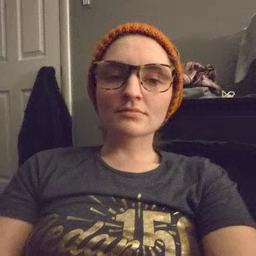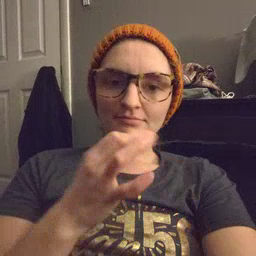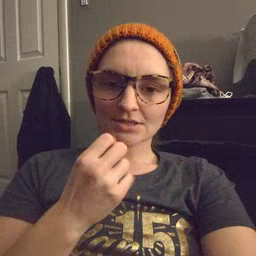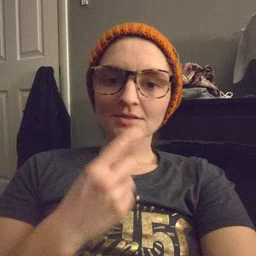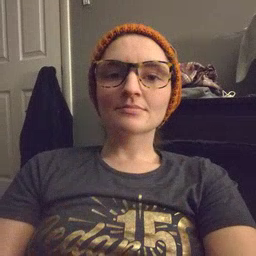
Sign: snack